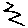
Label: zigzag